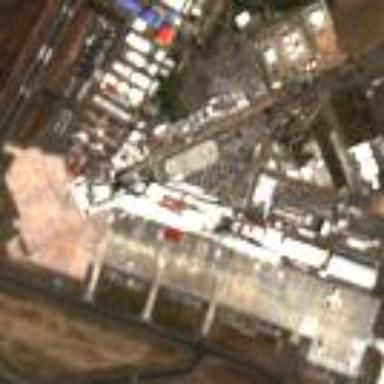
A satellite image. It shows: Concrete apron at the airport.